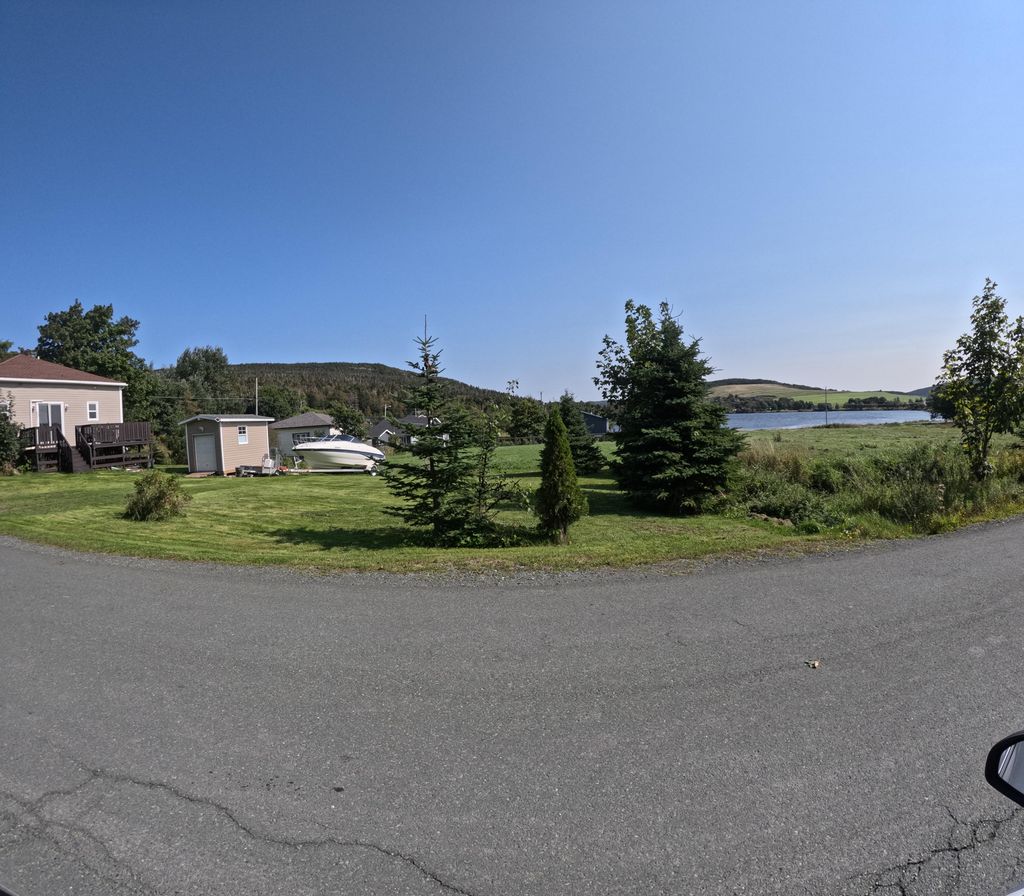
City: st_johns